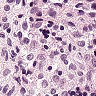
Metastatic tissue present: no